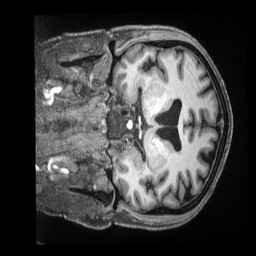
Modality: T1w
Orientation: coronal
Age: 47
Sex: male
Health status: ill
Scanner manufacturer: siemens
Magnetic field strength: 3 T
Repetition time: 2.5 s
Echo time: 0.00181 s